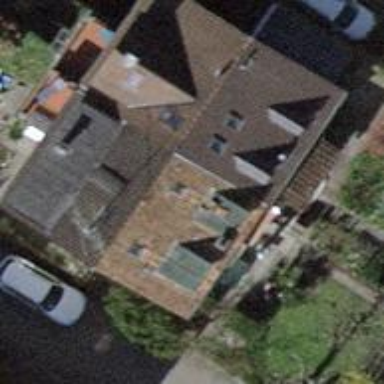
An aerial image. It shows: Building with skillion roof shape.